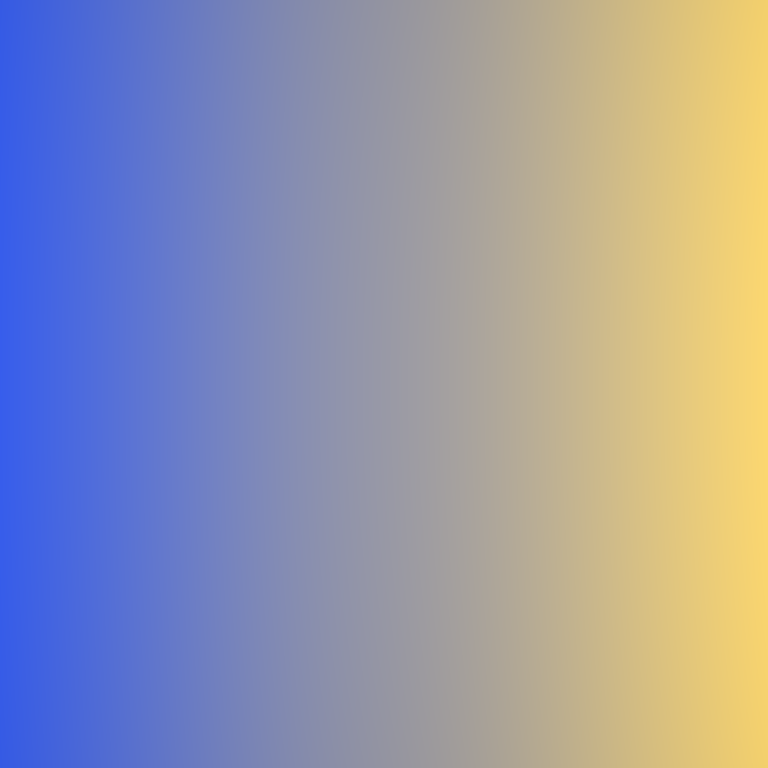
Abstract light effect, smooth gradient from blue to yellow, calm atmosphere, soft blend, no room, no furniture, no objects.